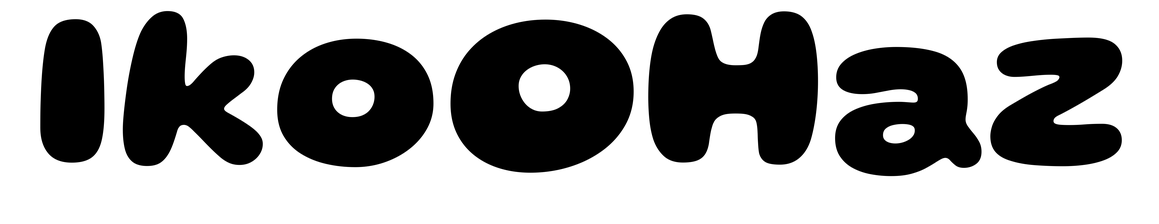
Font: Gluten_ExtraBold